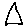
Label: triangle